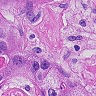
Metastatic tissue present: yes